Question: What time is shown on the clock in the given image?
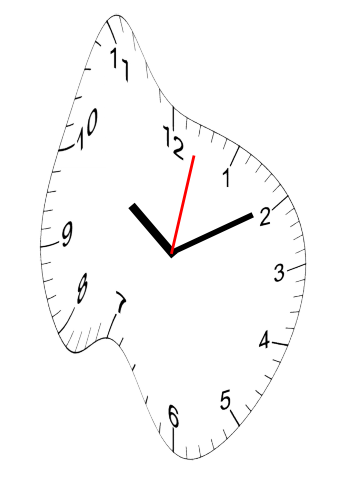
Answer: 10:10:02